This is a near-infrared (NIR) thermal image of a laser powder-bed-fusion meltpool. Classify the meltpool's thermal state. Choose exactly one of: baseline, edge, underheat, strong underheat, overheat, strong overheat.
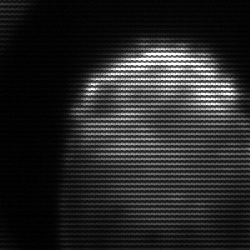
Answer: edge